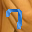
Label: 7